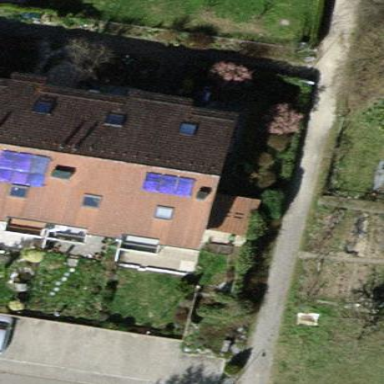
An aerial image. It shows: Terrace building with gabled roof.